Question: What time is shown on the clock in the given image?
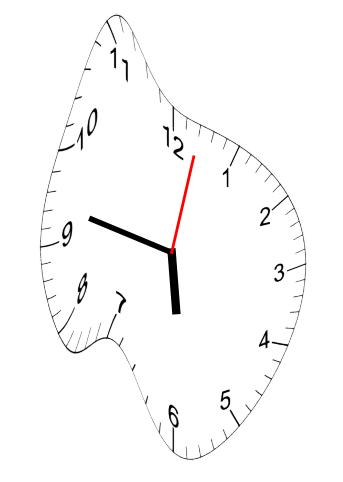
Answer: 05:47:02